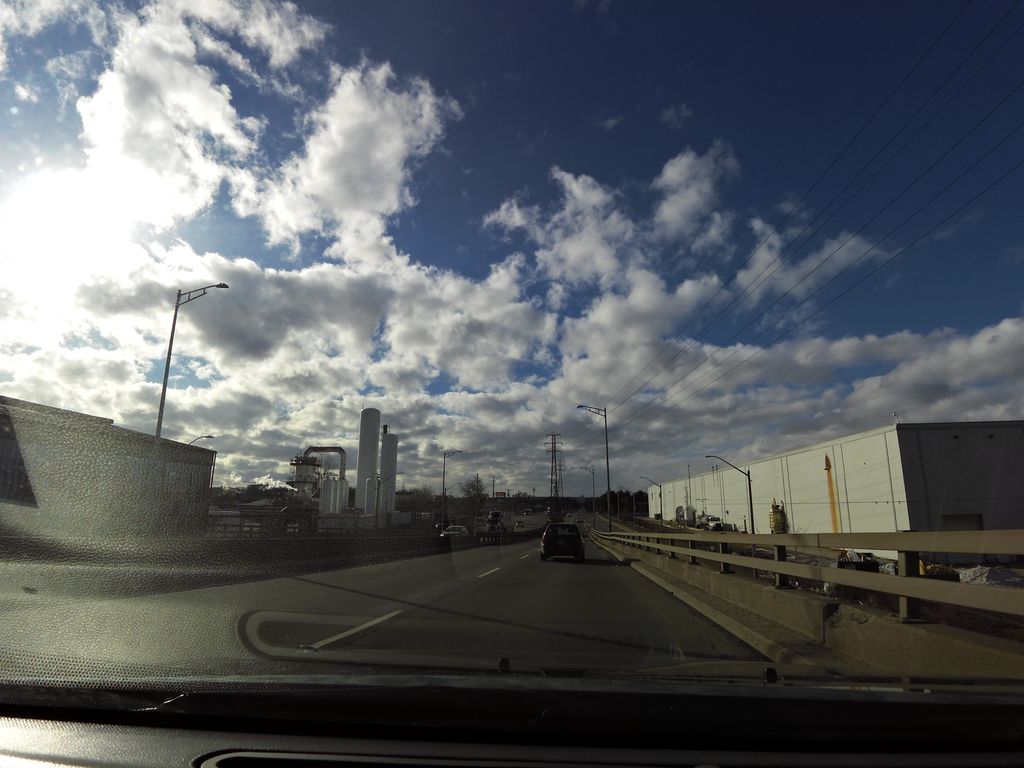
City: hamilton